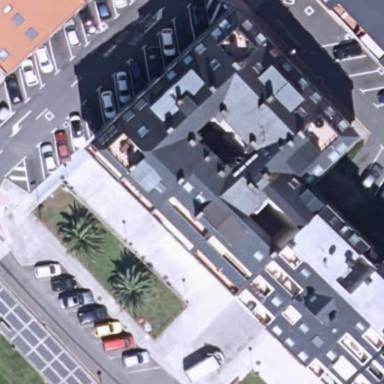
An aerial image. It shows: Image showing building with apartments.